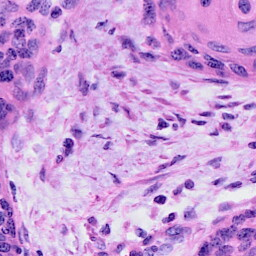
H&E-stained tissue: Cervix